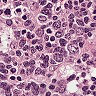
Metastatic tissue present: no